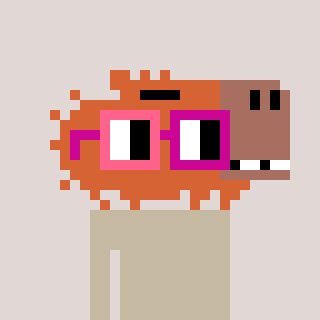
a pixel art character with square pink and red glasses, a capybara-shaped head and a slimegreen-colored body on a warm background